Question: Count the number of objects in the diagram.
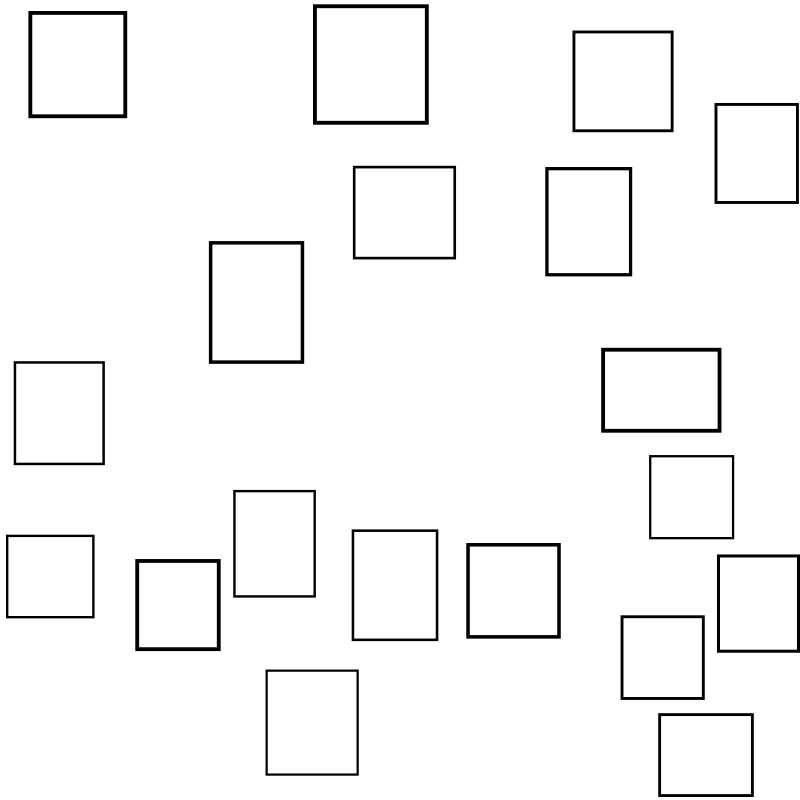
Answer: 19